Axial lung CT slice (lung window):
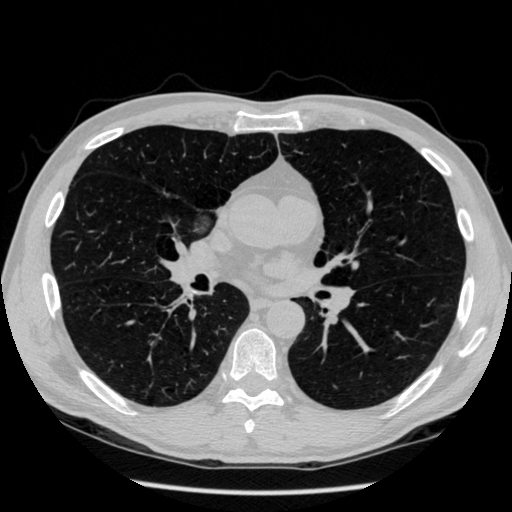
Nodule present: yes
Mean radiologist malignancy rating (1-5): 3